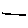
Label: line